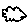
Label: cloud